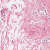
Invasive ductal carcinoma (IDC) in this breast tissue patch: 0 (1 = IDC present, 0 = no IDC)